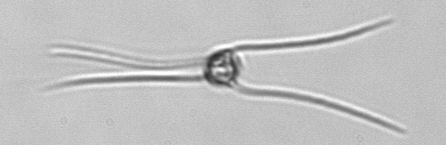
Label: Chaetoceros_danicus